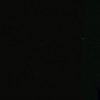
Label: space